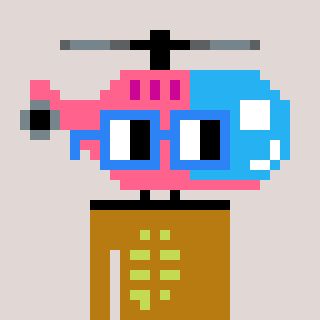
a pixel art character with square blue glasses, a helicopter-shaped head and a gold-colored body on a warm background